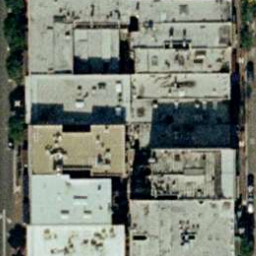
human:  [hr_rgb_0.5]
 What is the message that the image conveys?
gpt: buildings